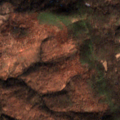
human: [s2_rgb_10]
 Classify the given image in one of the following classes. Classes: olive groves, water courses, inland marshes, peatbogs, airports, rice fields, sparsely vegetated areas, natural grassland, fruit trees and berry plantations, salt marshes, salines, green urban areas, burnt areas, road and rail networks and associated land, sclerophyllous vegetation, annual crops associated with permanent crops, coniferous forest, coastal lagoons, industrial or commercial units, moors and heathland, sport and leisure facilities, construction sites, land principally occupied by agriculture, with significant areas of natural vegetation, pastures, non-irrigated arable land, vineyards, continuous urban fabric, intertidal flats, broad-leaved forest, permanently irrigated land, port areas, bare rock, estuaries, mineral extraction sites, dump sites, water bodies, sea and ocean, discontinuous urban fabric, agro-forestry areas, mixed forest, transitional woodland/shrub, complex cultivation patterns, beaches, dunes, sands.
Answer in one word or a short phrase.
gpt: complex cultivation patterns, land principally occupied by agriculture, with significant areas of natural vegetation, broad-leaved forest